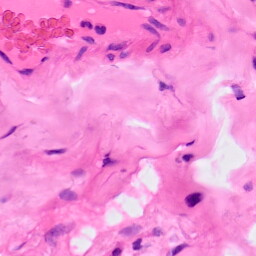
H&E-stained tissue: Lung